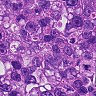
Metastatic tissue present: yes